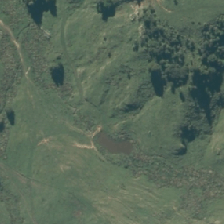
Land cover: high_producing_grassland